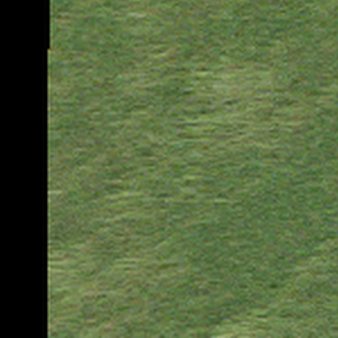
Label: other